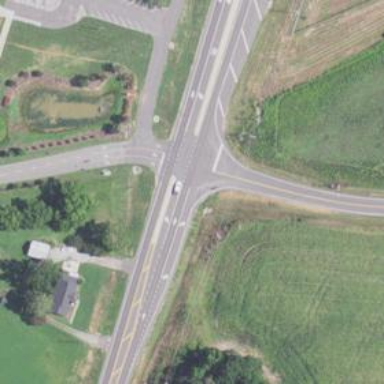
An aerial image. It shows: Stop road.